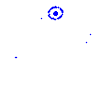
Particle: pion